Field crop: maize
Growth stage: 2
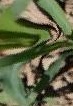
Species: maize